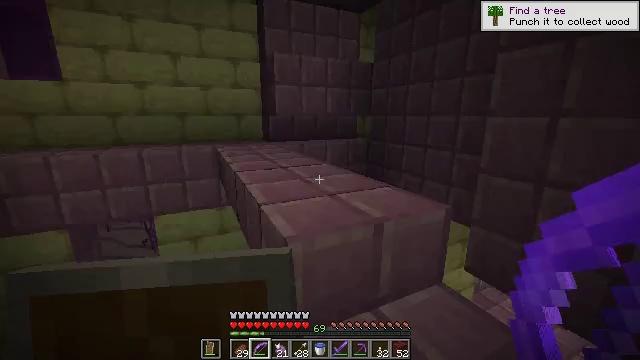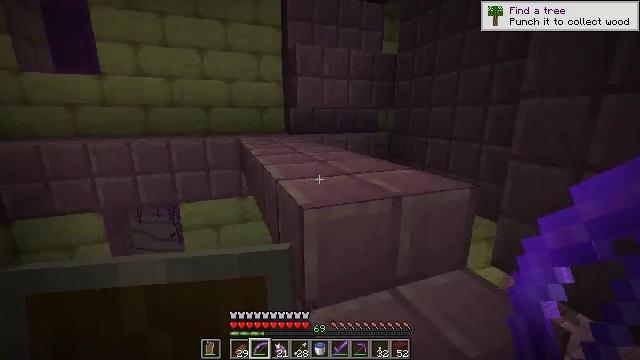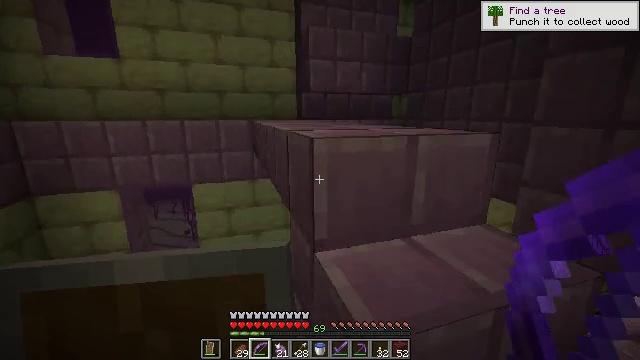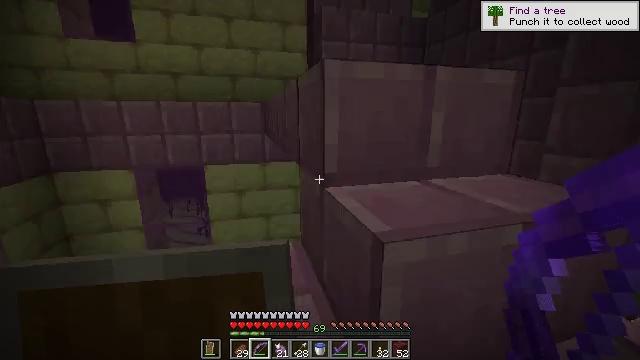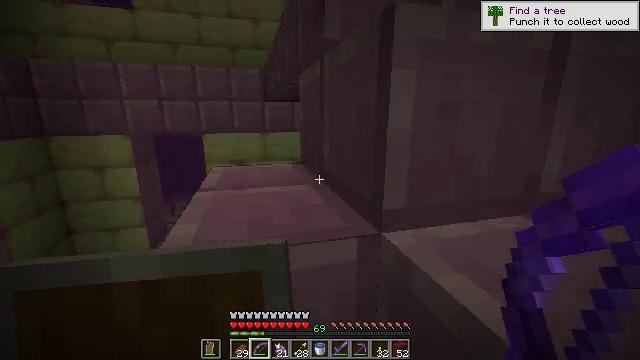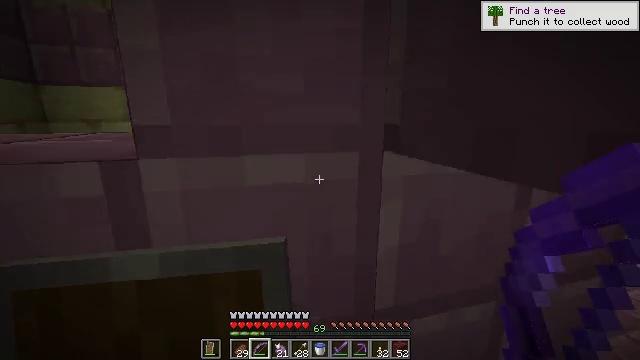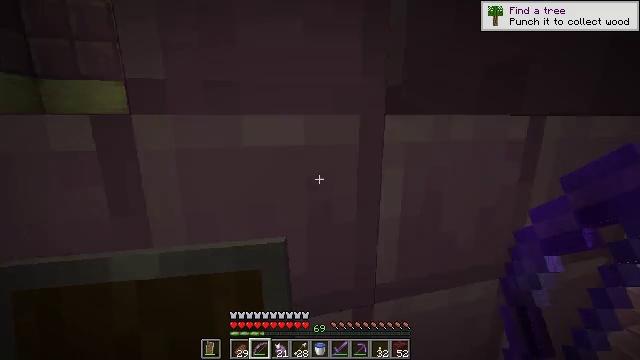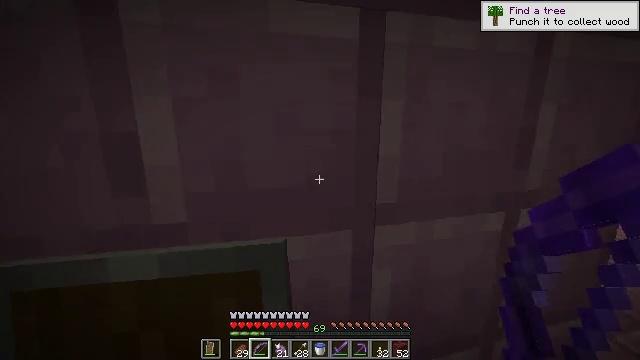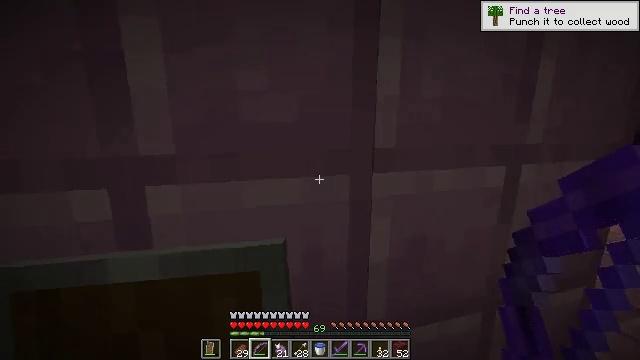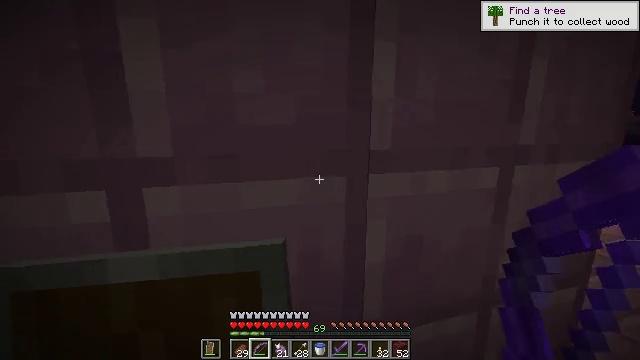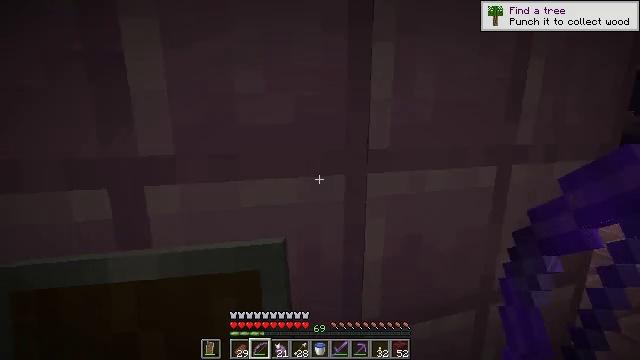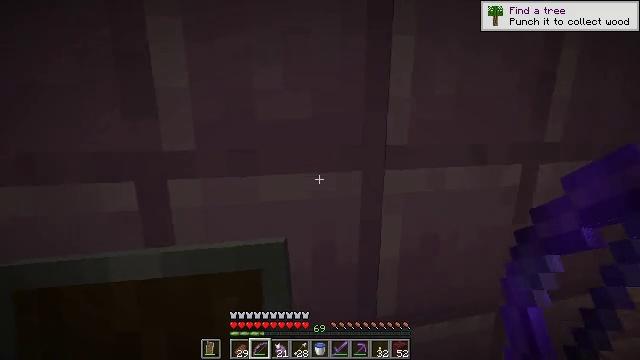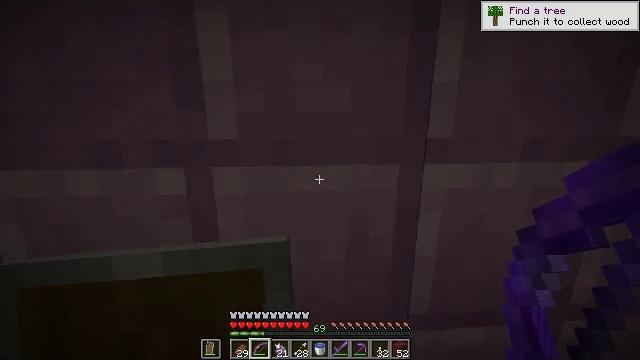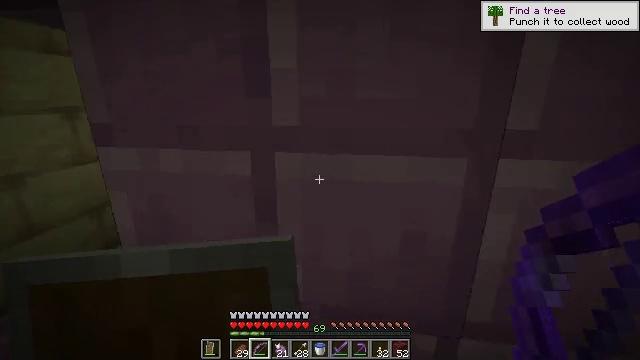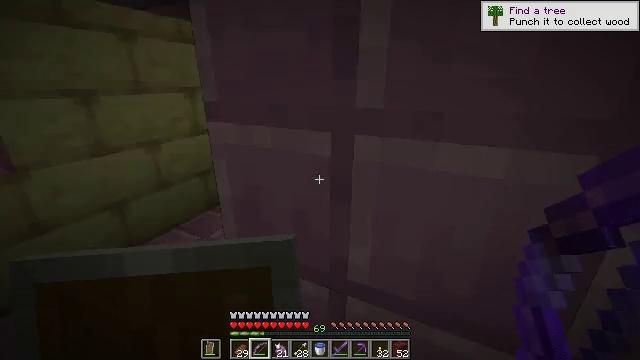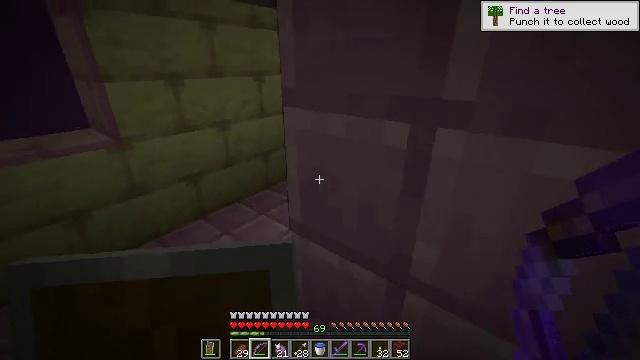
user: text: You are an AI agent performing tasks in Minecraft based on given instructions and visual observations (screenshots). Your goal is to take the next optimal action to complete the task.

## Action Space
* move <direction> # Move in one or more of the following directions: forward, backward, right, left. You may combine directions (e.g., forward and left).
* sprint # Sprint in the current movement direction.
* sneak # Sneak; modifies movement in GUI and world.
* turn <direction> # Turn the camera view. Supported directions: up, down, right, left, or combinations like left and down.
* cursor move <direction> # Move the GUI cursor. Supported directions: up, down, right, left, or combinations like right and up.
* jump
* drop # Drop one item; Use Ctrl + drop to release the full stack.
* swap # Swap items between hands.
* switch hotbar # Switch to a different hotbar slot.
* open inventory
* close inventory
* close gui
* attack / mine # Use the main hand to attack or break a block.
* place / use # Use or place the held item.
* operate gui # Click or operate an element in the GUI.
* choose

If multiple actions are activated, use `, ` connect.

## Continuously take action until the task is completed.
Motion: motion action
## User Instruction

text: Mine the ender chest.
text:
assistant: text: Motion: turn left
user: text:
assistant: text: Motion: turn left
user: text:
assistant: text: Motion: turn left
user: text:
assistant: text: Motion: no_op
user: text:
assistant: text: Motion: no_op
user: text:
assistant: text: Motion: no_op
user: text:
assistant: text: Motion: no_op
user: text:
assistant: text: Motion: turn up
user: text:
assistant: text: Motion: no_op
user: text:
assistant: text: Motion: no_op
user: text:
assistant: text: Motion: turn left
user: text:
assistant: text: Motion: turn left and down
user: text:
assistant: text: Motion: turn left and down
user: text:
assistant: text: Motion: turn left and down
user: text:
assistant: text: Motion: move left, turn left and down
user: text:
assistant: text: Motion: move forward and move left, turn left and down
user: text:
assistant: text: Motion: move forward and move left
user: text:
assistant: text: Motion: move forward and move left
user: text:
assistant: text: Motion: move forward and move left
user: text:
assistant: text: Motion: move forward and move left
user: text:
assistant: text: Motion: move forward and move left, turn right and up
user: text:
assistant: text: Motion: move forward and move left, turn right
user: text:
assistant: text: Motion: move forward and move left, turn right
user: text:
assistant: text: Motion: move forward and move left, turn right
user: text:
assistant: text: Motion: move forward and move left, turn right
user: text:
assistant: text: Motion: move forward and move left, turn right
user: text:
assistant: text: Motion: move forward and move left, turn right and up
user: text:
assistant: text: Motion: move forward and move left, turn right
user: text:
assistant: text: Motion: move forward and move left, turn right
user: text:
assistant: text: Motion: move forward and move left